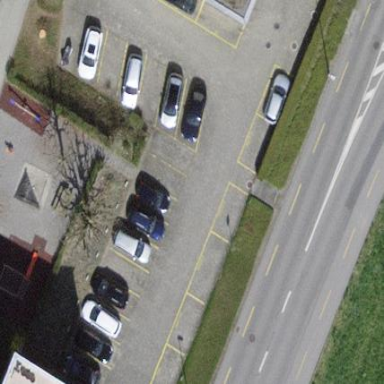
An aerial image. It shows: Parking area with surface.